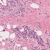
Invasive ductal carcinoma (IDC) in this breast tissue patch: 1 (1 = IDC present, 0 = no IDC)